Question: I am trying to get setup so I can write a python program to scrape a webpage but I cannot even do that yet because I need to get scrapy setup so I keep trying to type the following command in my shell: "scrapy startproject scrapy_javascript" but get the following error "command 'scrapy' not found"... And I do not know what is wrong. I looked at similar questions but nothing that helped answer my question. I am inside the scrapy folder I downloaded as well.

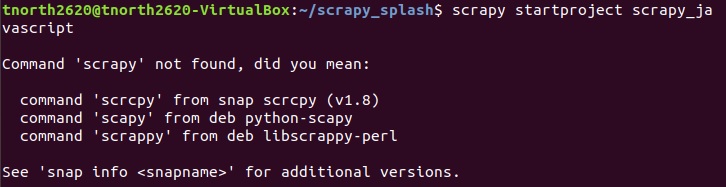
Answer: Had the same issue. Fixed it so:
Drop your env
Create new
Install Scrapy